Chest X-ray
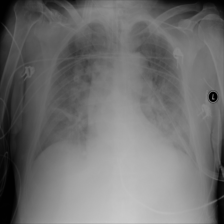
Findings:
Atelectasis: positive
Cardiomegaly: negative
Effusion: negative
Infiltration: positive
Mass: negative
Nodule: negative
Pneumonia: negative
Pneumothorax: negative
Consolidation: negative
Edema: negative
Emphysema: negative
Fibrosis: negative
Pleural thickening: negative
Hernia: negative